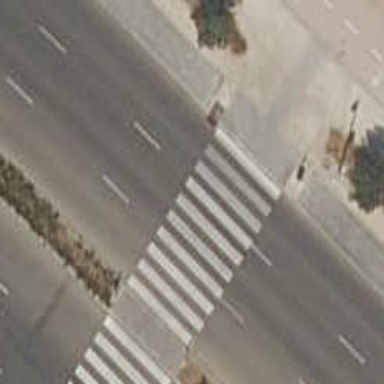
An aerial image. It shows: Road crossing with traffic signals.